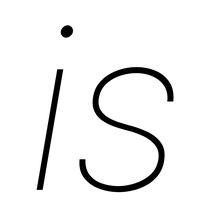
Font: Roboto-Italic_Thin_Italic